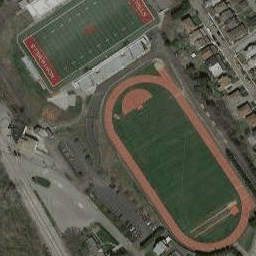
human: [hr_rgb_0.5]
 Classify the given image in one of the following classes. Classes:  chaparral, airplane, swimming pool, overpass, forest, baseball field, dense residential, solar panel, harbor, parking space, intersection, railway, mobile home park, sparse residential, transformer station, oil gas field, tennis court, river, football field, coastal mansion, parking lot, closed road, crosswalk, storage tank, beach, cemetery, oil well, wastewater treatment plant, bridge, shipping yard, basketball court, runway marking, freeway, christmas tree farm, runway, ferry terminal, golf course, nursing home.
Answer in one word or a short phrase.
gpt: football field